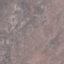
Land use / land cover class: HerbaceousVegetation